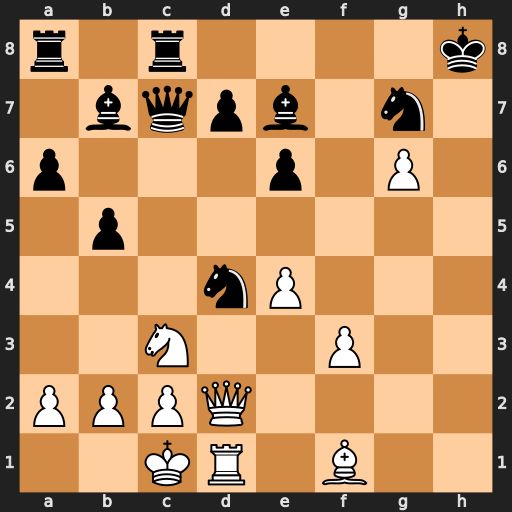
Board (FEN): r1r4k/1bqpb1n1/p3p1P1/1p6/3nP3/2N2P2/PPPQ4/2KR1B2
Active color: w
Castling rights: -
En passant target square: -
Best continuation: Qh6+ Kg8 Qh7+ Kf8 Qh8#